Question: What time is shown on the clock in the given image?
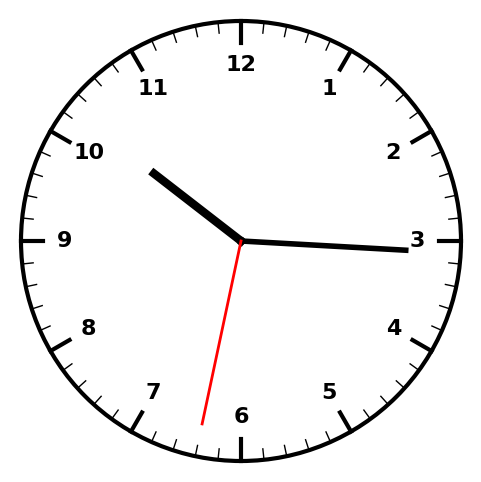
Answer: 10:15:32